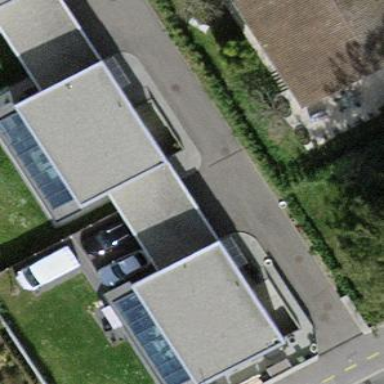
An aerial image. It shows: View of roof of building.